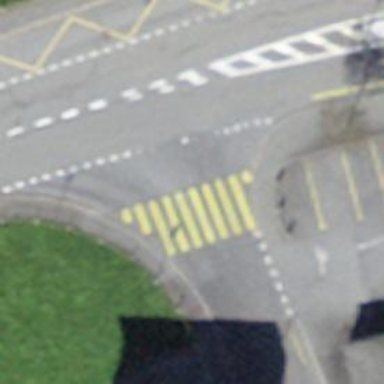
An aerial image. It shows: Marked road crossing.